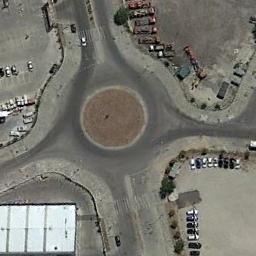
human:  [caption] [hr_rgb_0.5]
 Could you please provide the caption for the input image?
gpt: There are several vehicles on the road at the roundabout, There is a building around the roundabout, And many cars are parked in the open space beside the roundabout .

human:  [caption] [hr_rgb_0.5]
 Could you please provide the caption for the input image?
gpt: The roundabout with four exits and entrances is surrounded by some parking lots and a white building is next to the roundabout .

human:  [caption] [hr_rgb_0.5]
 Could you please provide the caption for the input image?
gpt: The roundabout is on the bare land next to cars .

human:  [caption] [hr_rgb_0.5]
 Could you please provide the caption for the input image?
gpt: There are same cars at the roundabout .

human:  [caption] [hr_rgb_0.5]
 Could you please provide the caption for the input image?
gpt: There are many cars parked beside the roundabout .